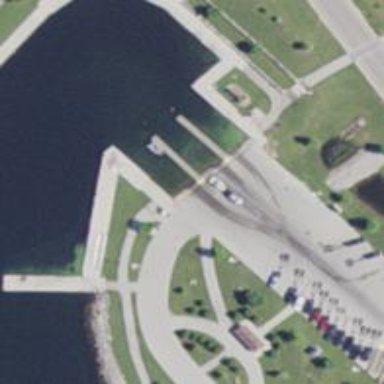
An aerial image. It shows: Slipway on leisure land.